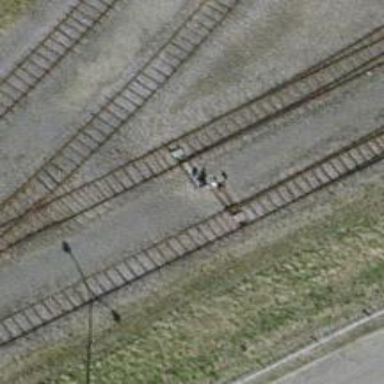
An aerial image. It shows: Railway switch.